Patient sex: M
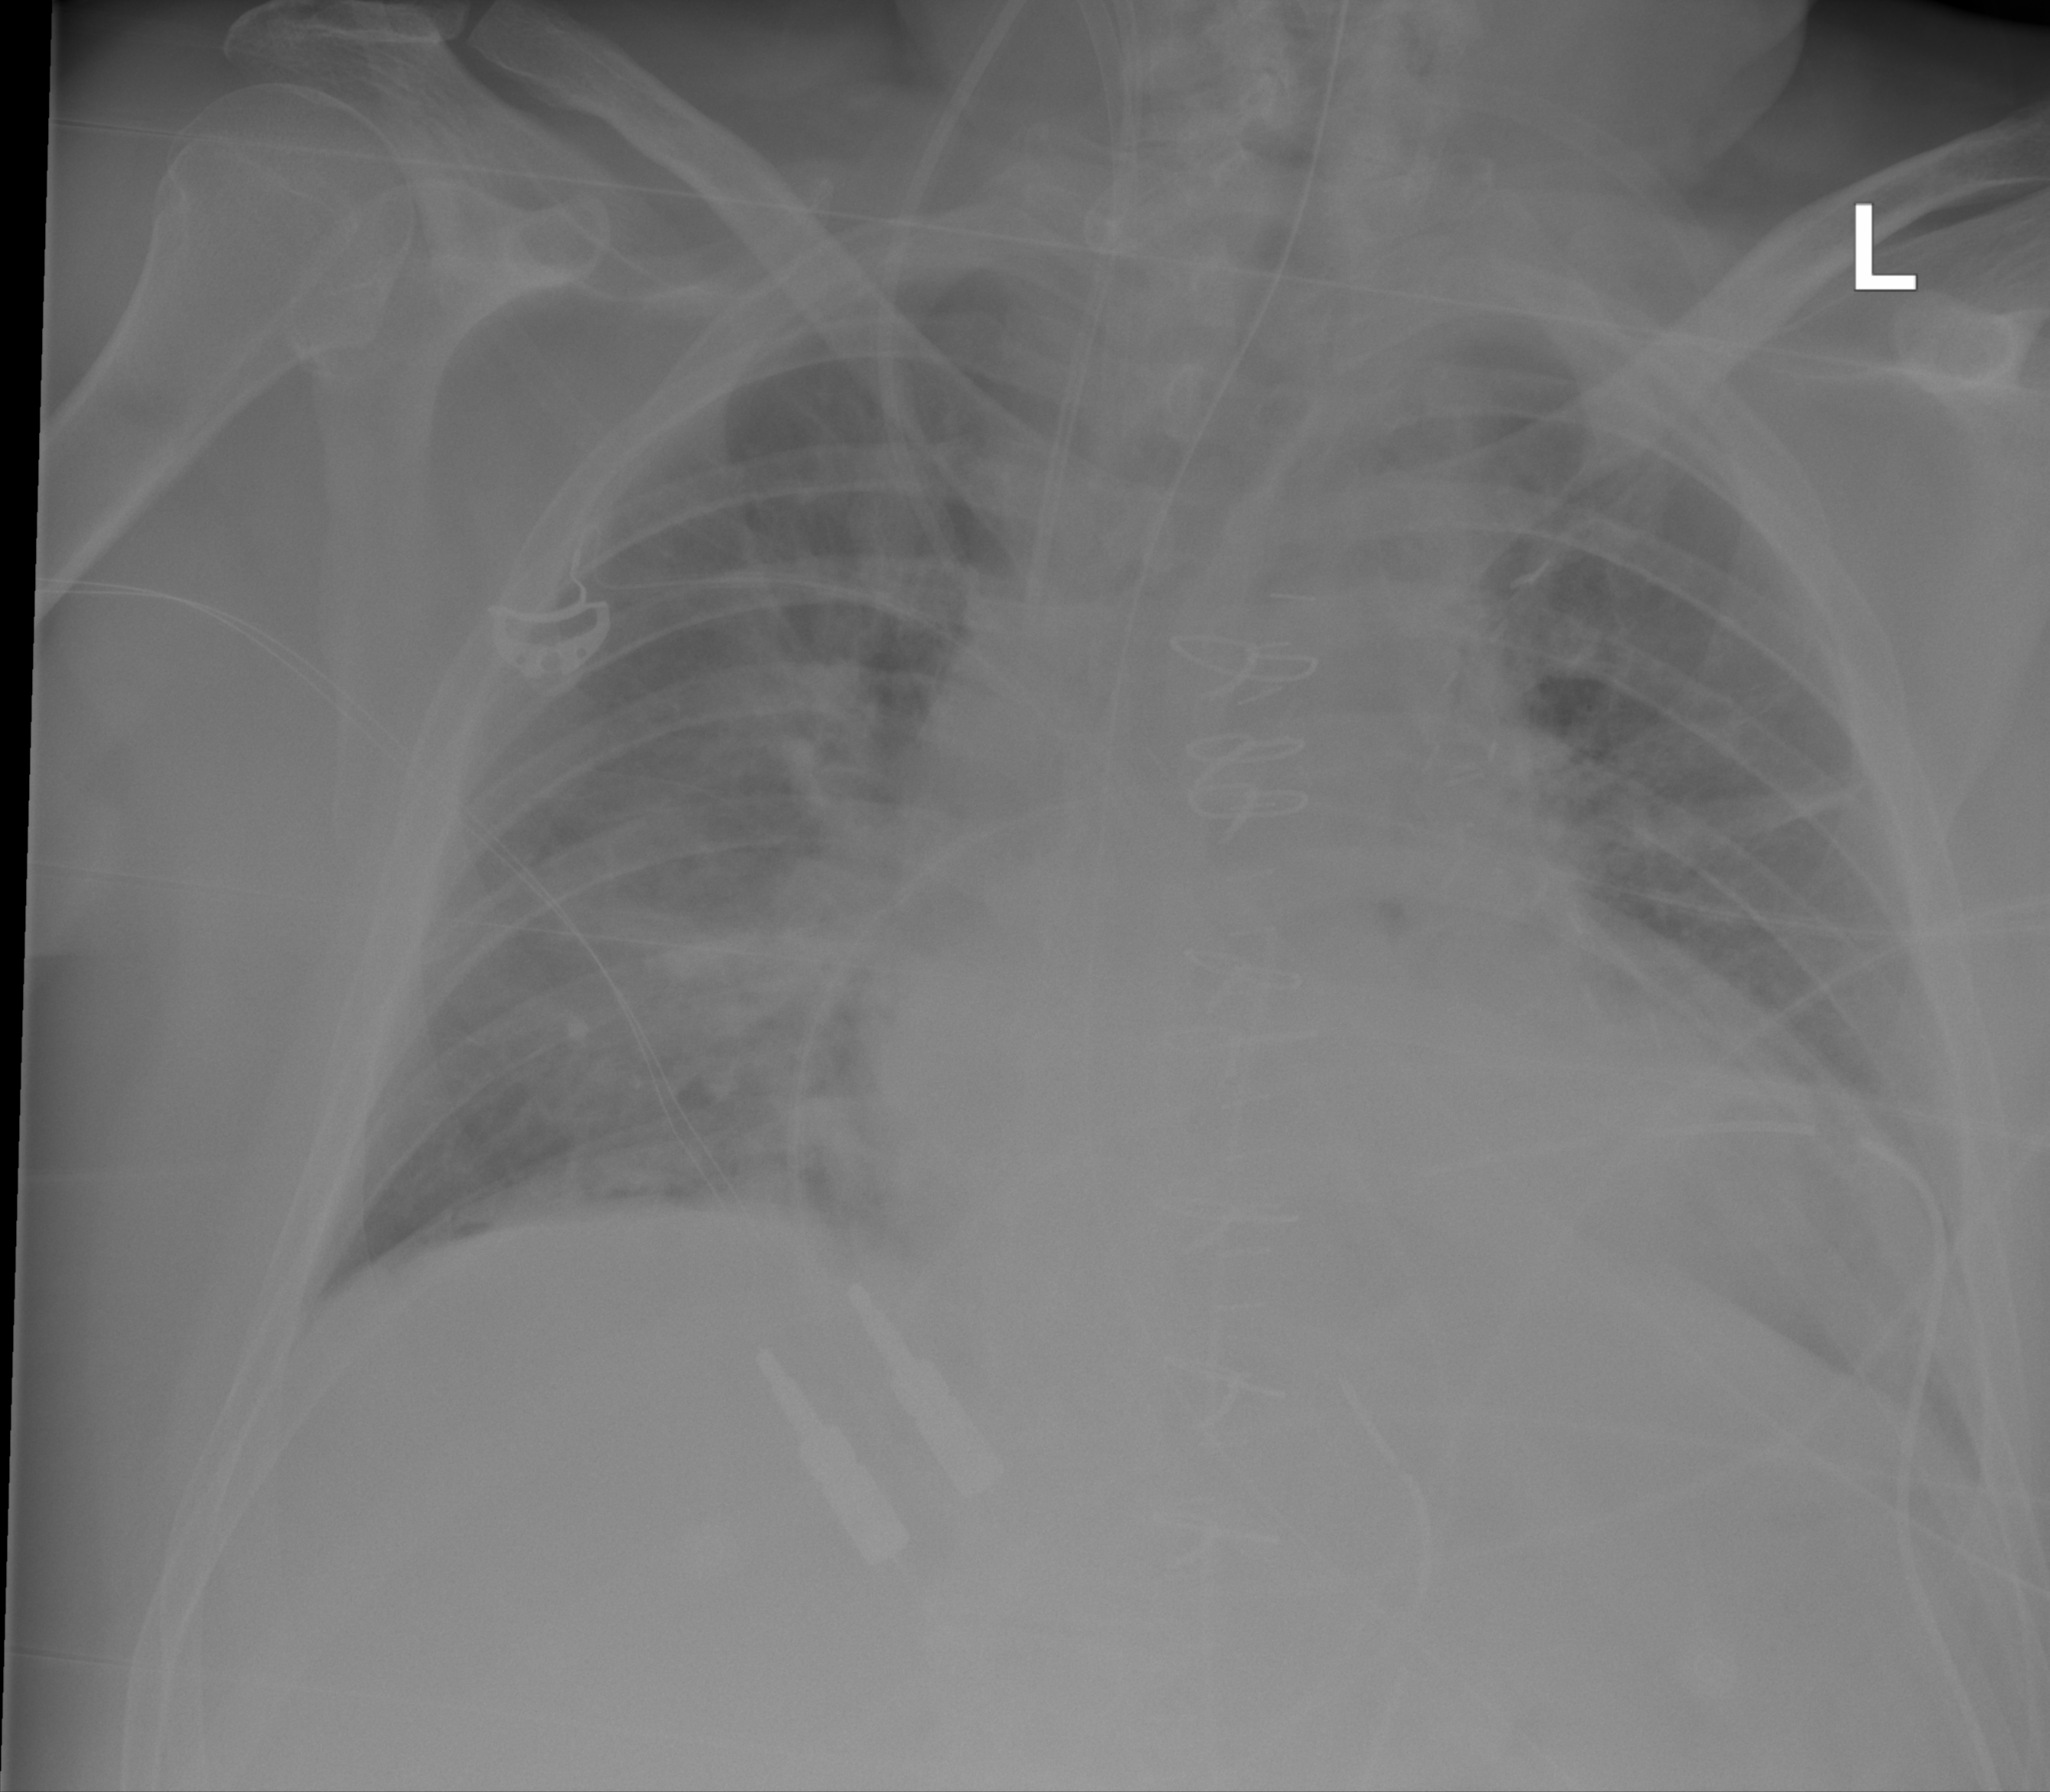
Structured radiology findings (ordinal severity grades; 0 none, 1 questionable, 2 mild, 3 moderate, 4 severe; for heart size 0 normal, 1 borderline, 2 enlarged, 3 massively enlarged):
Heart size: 2
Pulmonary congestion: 2
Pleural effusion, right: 0
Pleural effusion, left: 0
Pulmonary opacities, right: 2
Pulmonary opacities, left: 2
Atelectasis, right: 0
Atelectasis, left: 2